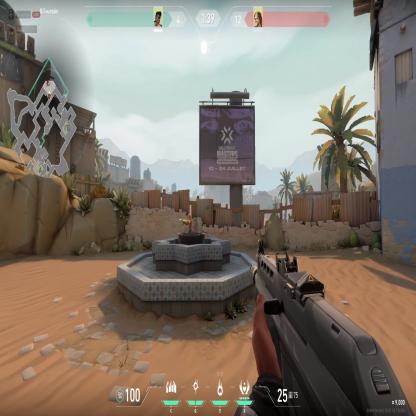
Label: enemy